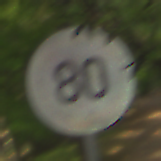
Verkehrszeichen: Geschwindigkeit80
Umgebung: Outdoor, RoadRail
Tageszeit: MorningAfternoon
Wetter: Clear
Licht: Natural
Jahreszeit: NotSpecified
Kontrast: LowContrast